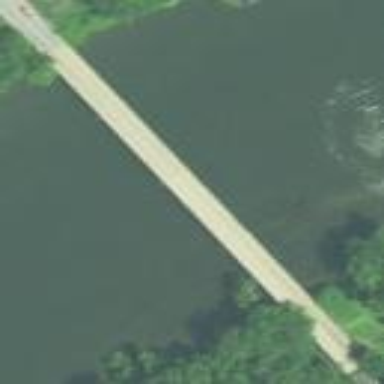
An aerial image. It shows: Man-made bridge.